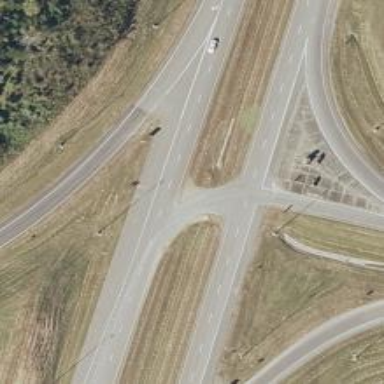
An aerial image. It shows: Primary highway with asphalt surface. It is dual carriageway.